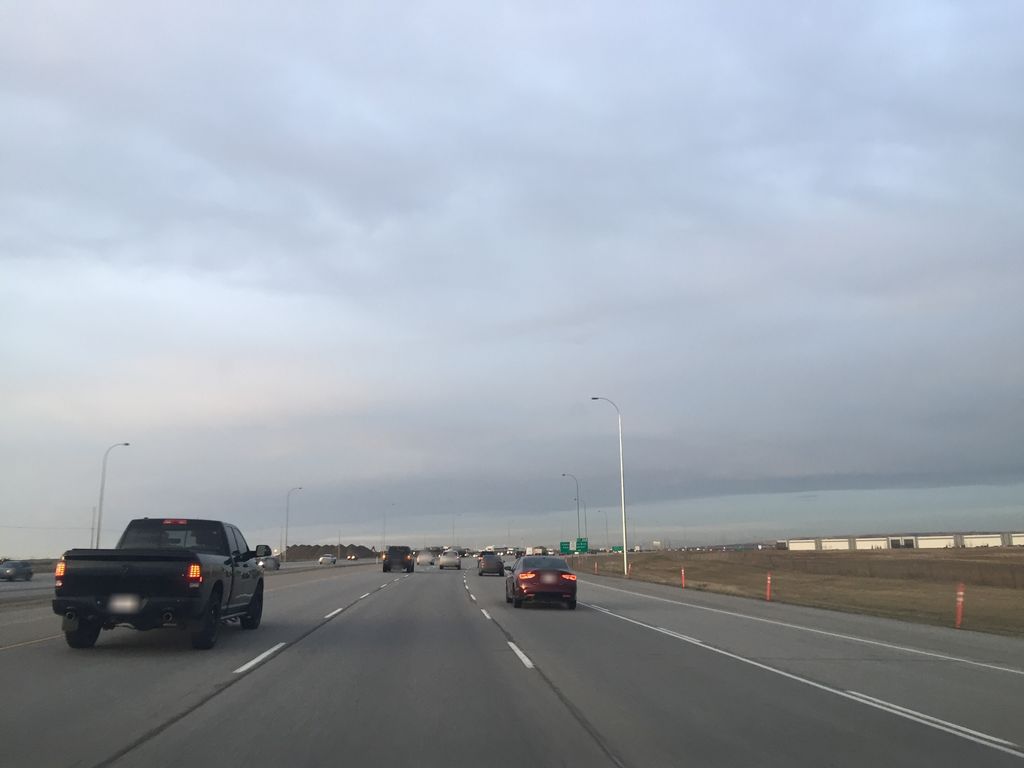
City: calgary